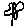
Label: flower